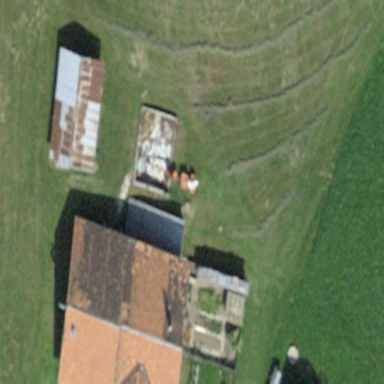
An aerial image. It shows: Farm building.